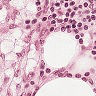
Metastatic tissue present: no